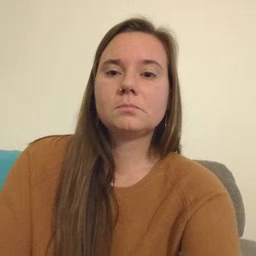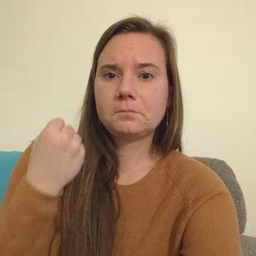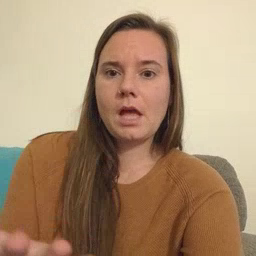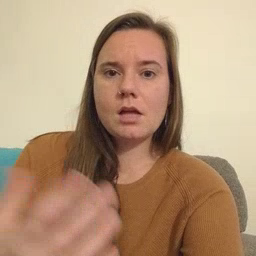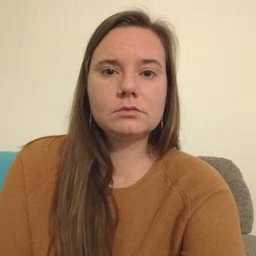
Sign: many